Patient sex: M
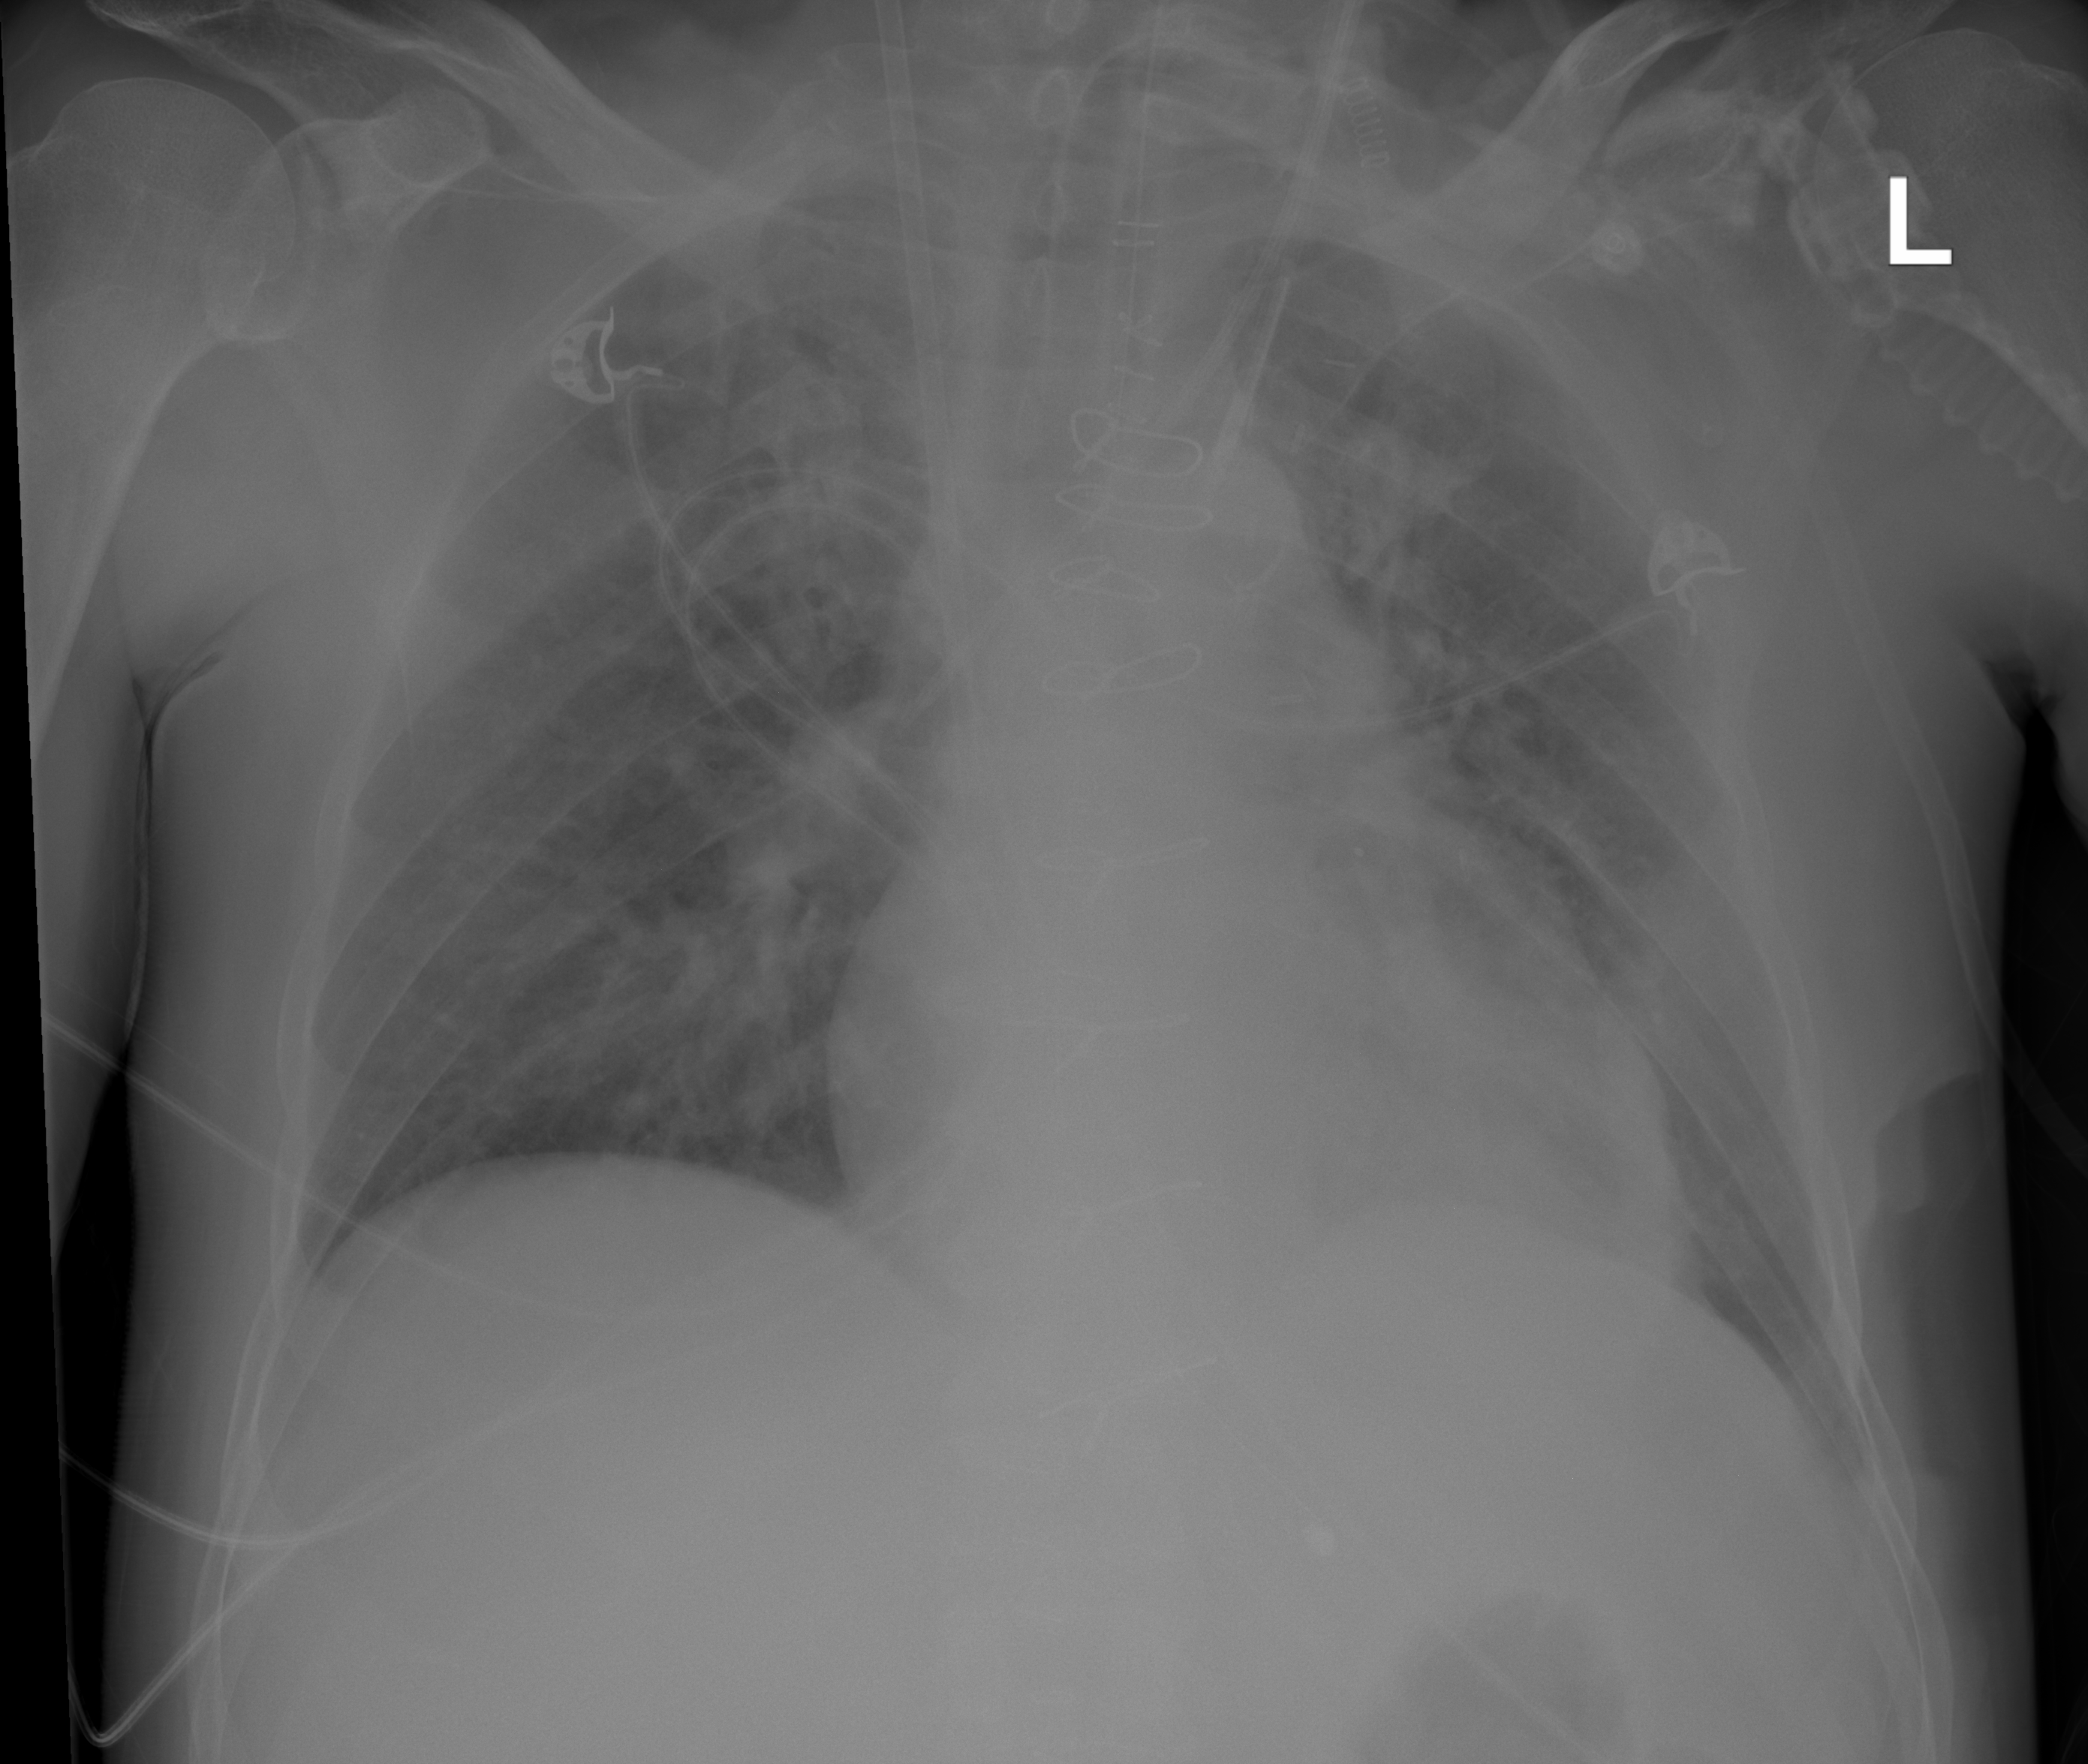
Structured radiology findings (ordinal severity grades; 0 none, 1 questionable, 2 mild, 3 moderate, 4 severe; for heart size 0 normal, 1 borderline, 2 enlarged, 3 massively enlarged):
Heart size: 0
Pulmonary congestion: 2
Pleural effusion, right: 0
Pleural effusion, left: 1
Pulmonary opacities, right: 0
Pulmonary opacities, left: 2
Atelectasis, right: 0
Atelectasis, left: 0